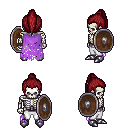
a pixel art fantasy rpg character, male body template, skeleton, maroon tattered cape, white pants, brunette long topknot hairstyle, metal boots, shield, four views (front, back, left, right), 2x2 character sprite sheet, small pixel art, hard edges, no anti-aliasing